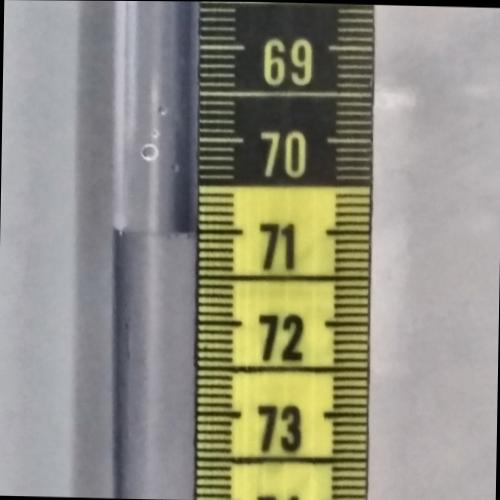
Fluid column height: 71.0 cm